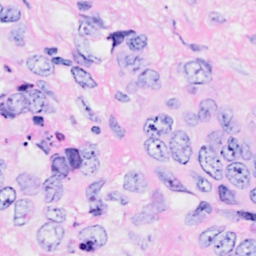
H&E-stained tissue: Breast